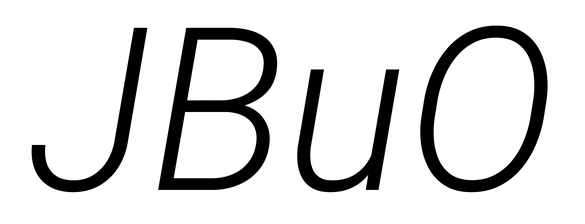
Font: Roboto-Italic_Light_Italic